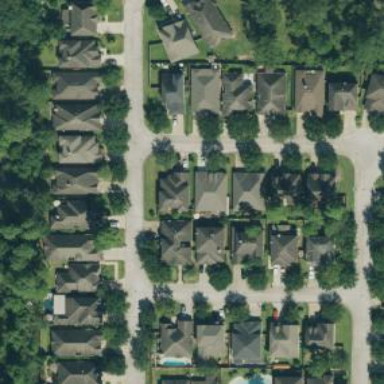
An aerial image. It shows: Residential neighbourhood.